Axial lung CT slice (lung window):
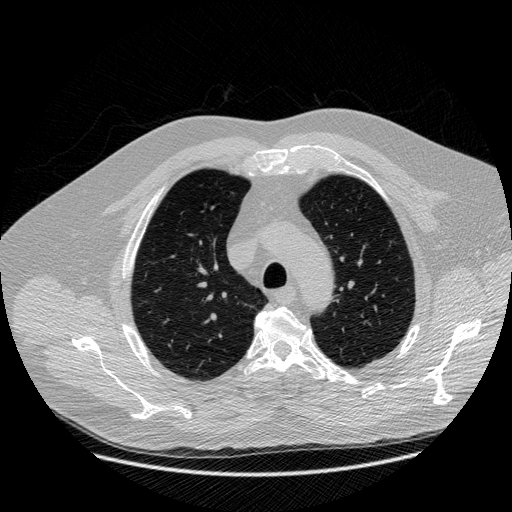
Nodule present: no